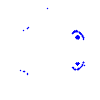
Particle: pion